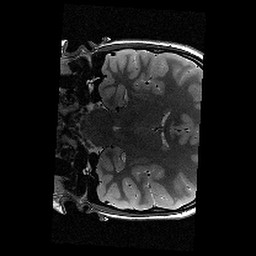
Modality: T2w
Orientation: coronal
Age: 10
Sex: female
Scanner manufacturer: siemens
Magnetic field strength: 3 T
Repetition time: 9.23 s
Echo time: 0.067 s